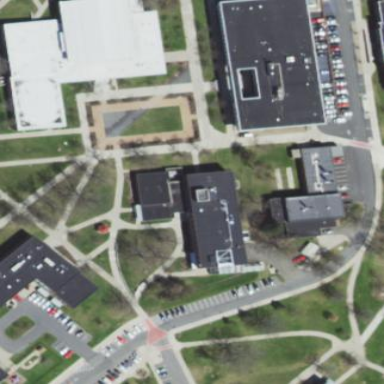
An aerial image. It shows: College building.